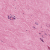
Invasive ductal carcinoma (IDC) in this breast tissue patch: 0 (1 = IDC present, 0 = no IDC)